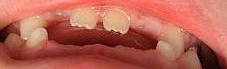
Condition: hypodontia